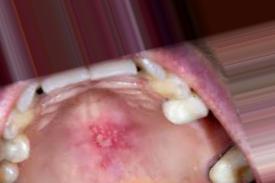
Condition: Mouth Ulcer